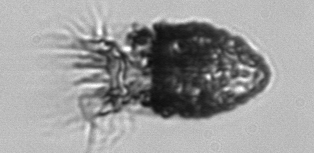
Label: Stenosemella_pacifica